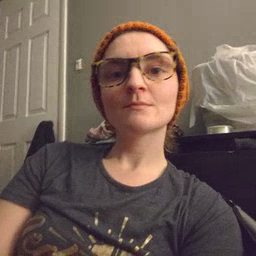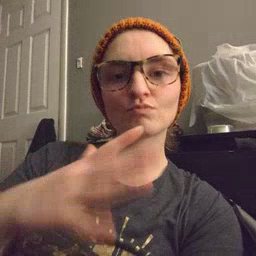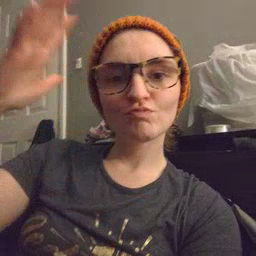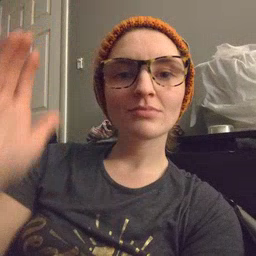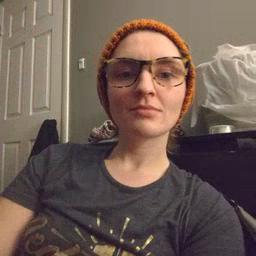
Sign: helicopter